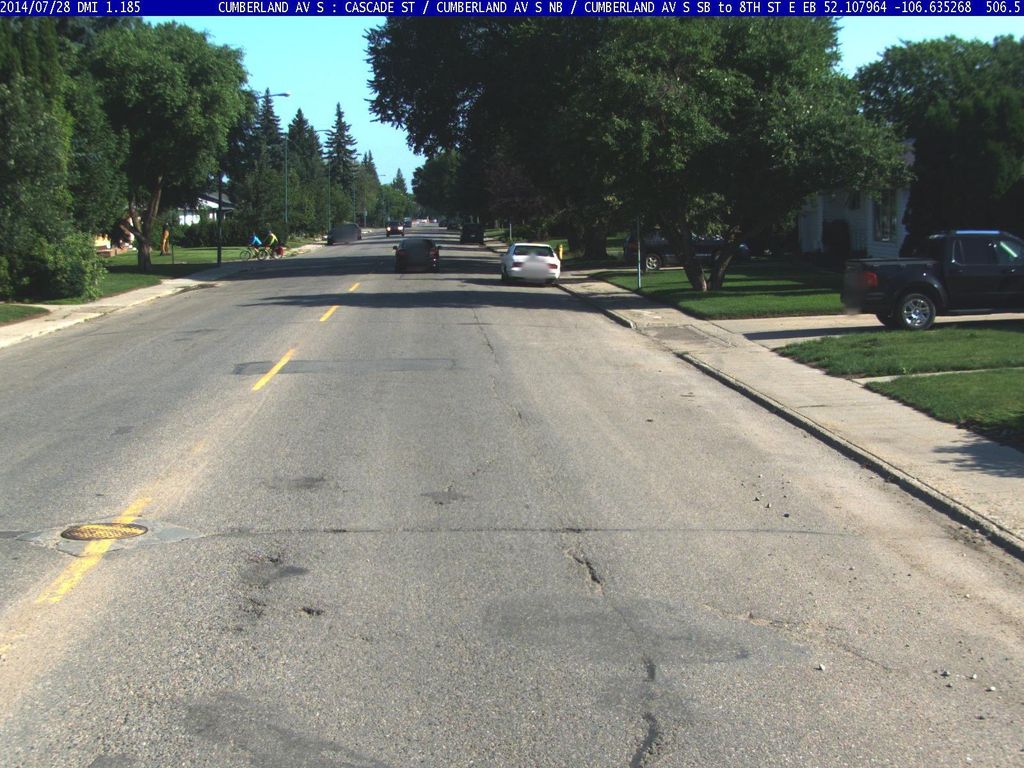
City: saskatoon